Question: I have this mathematical function

I have written R code:
'''
result <- 0
for (i in length(v)) {
result <- abs(x-v[i])
}
return(result)
'''
to compute the function.
However, this does not seems efficient to me? How to implement this 'sum' with the R 'sum()' function?
I appreciate your answer!
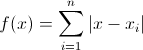
Answer: 'sum(abs(x-v))' show be enough, no need the 'for' loop, since arithmetic operations in R are vectorized
'''
# Example
> x <- 5
> v <- 1:10
> abs(x-v)
[1] 4 3 2 1 0 1 2 3 4 5
> sum(abs(x-v))
[1] 25
'''